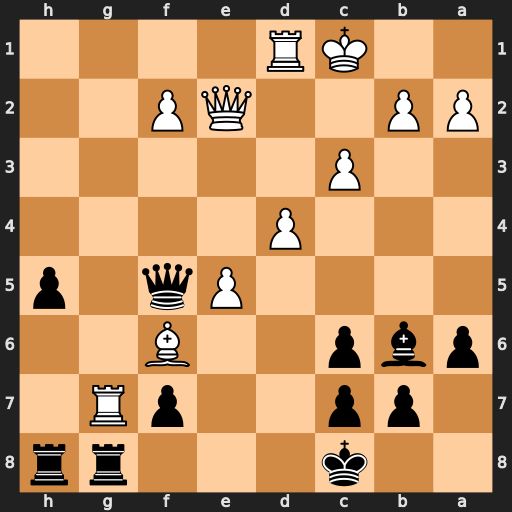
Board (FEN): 2k3rr/1pp2pR1/pbp2B2/4Pq1p/3P4/2P5/PP2QP2/2KR4
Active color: b
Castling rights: -
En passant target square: -
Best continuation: Rxg7 Bxg7 Qg5+ f4 Qxg7